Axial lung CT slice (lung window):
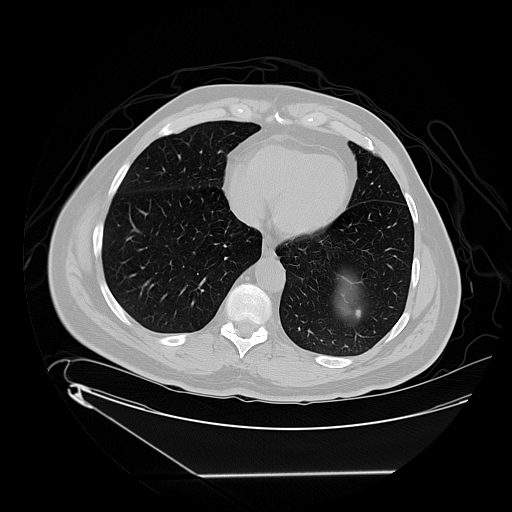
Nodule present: yes
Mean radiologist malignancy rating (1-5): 2.333